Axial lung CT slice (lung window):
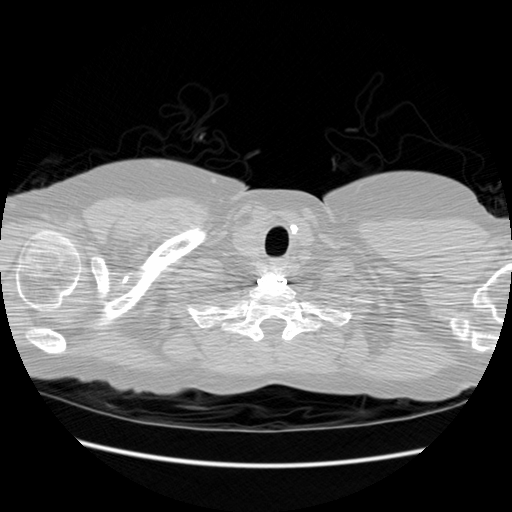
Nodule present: no